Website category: sports
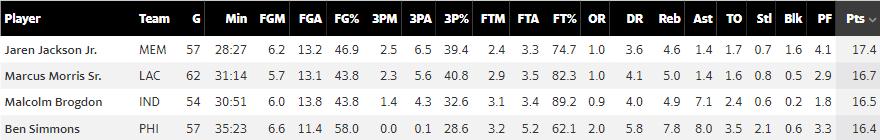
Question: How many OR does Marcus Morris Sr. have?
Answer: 1.0

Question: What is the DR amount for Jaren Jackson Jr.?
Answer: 3.6

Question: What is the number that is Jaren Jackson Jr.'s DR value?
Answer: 3.6

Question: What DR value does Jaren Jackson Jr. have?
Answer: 3.6

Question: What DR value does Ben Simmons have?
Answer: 5.8

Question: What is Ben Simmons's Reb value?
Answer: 7.8

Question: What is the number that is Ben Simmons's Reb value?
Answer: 7.8

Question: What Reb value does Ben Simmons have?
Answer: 7.8

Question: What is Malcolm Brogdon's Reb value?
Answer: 4.9

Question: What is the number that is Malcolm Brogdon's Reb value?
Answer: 4.9

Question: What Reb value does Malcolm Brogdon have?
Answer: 4.9

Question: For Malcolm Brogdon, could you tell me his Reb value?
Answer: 4.9

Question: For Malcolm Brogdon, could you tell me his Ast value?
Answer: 7.1

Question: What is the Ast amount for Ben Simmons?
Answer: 8.0

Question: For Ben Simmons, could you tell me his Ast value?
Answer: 8.0

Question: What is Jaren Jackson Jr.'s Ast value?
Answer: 1.4

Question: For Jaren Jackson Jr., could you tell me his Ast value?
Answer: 1.4

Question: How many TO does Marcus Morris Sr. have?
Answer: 1.6

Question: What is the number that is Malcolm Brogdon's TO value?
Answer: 2.4

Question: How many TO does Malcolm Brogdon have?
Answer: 2.4

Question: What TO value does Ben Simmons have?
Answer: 3.5

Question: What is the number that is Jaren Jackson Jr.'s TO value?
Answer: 1.7

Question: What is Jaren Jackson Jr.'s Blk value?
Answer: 1.6

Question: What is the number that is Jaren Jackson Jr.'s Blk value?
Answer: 1.6

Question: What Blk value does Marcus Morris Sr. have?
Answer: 0.5

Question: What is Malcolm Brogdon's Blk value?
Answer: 0.2

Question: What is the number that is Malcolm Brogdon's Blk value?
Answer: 0.2

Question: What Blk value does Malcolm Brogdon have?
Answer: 0.2

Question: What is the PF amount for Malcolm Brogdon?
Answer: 1.8

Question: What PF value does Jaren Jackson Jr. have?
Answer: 4.1

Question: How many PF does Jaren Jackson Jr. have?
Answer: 4.1

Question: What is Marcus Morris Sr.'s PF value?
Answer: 2.9

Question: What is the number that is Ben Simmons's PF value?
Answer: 3.3

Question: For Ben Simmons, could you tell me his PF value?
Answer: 3.3

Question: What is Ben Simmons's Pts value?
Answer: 16.4

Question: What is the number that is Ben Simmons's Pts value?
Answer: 16.4

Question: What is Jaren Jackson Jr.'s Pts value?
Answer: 17.4

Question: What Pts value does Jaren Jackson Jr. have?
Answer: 17.4

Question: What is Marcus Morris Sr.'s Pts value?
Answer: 16.7

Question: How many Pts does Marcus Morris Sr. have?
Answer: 16.7